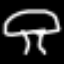
Label: mushroom